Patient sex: F
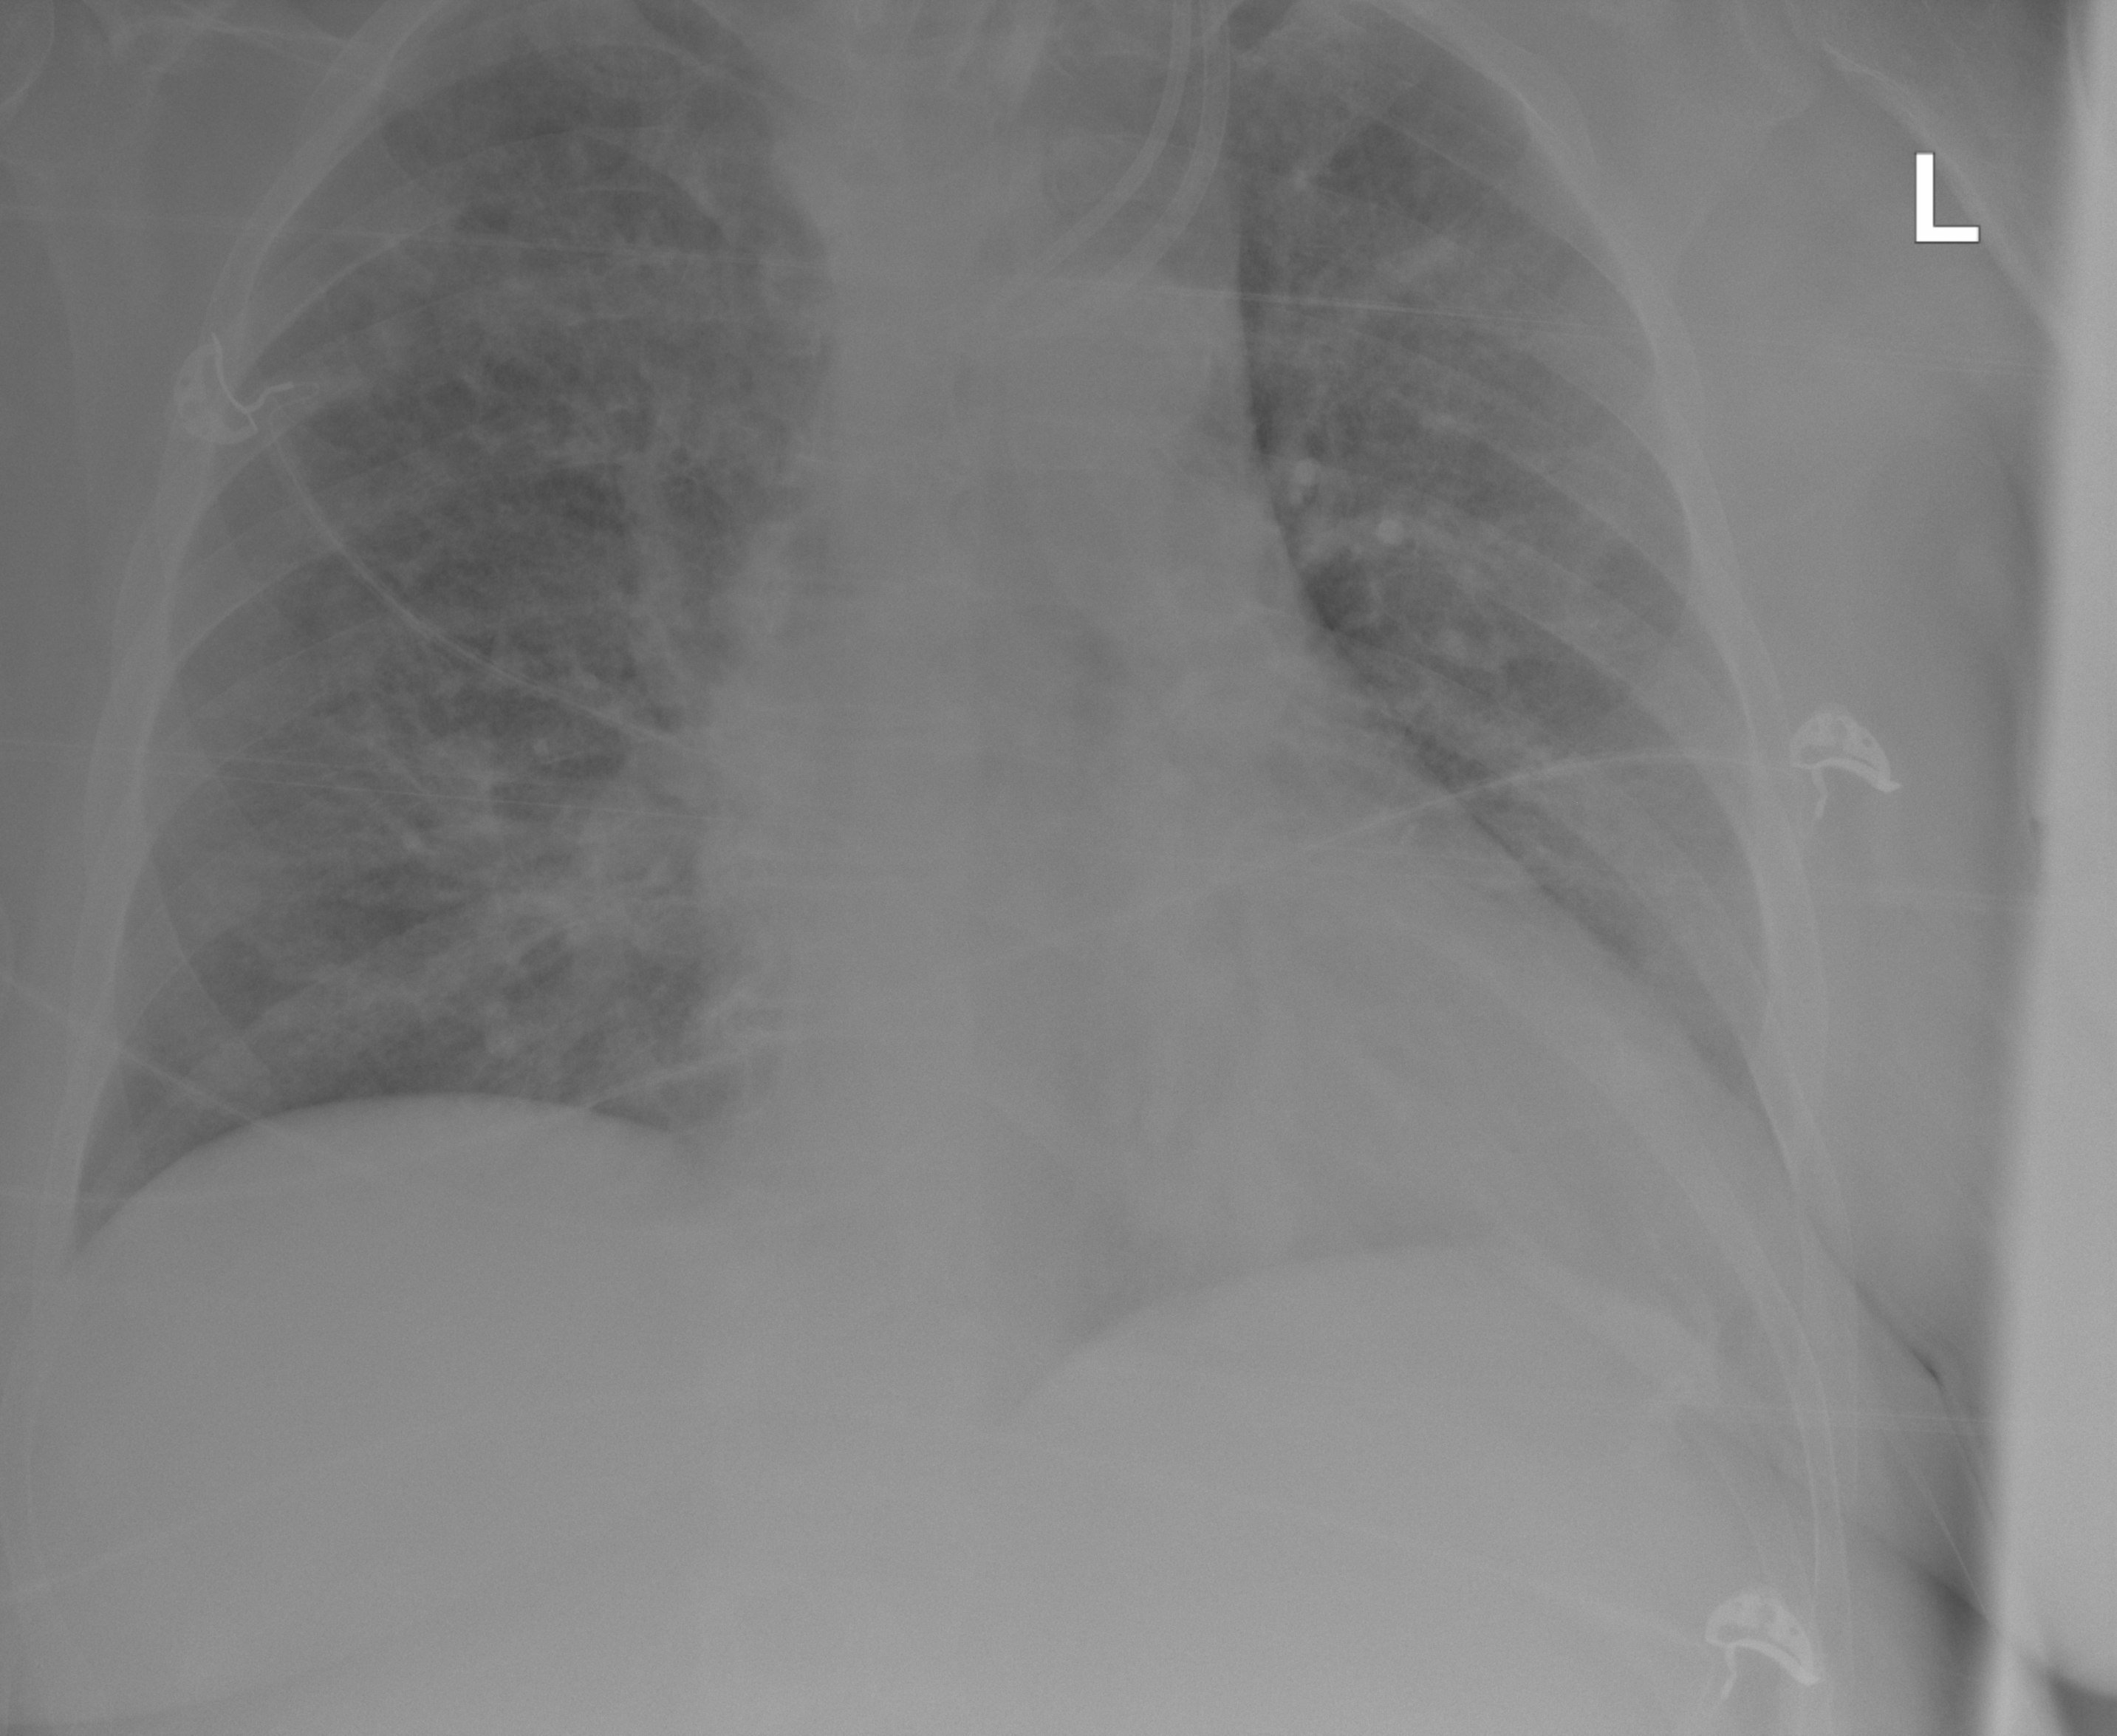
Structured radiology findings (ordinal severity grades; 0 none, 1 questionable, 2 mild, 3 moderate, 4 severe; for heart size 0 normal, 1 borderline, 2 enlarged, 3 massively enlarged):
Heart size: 2
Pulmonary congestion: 1
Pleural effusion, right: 0
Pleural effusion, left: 0
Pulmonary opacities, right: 3
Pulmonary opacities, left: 3
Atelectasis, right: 2
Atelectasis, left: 0